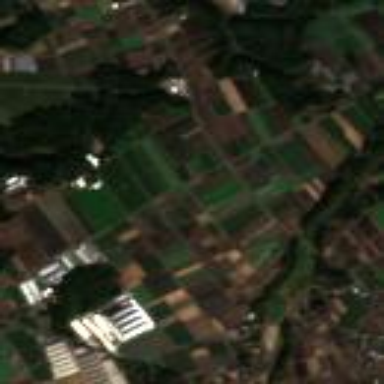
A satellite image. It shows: View of farmland.